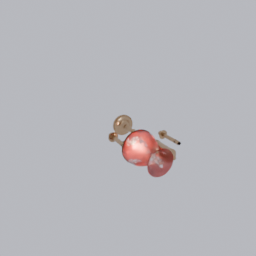
Label: lighting